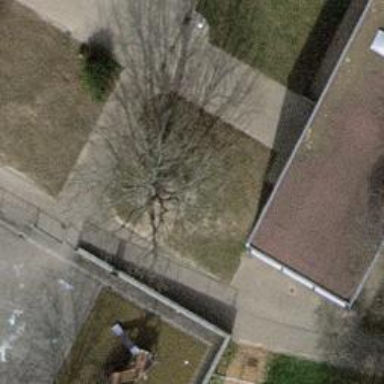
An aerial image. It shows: Evergreen needle-leaved tree.